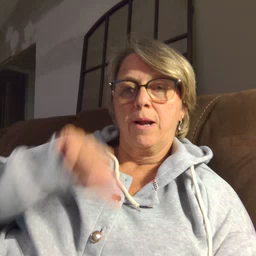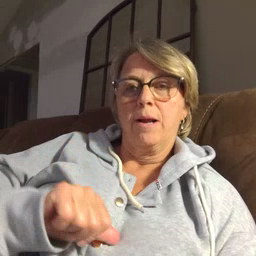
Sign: jacket